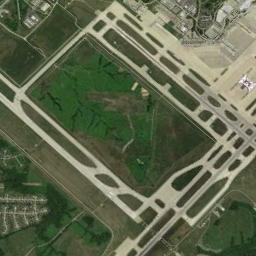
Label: airport